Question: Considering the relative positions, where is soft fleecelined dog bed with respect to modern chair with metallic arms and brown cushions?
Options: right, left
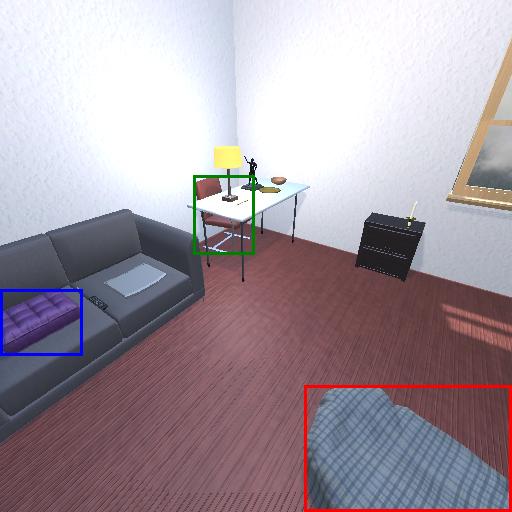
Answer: right